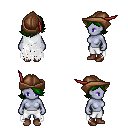
a pixel art fantasy rpg character, female body template, dark elf, purple skin, white tattered cape, white pants, green swoop hairstyle, leather cap, brown shoes, four views (front, back, left, right), 2x2 character sprite sheet, small pixel art, hard edges, no anti-aliasing